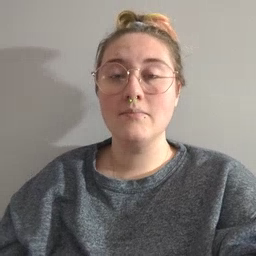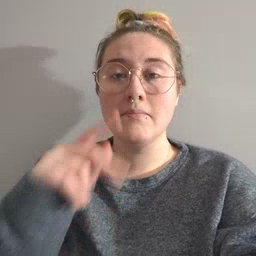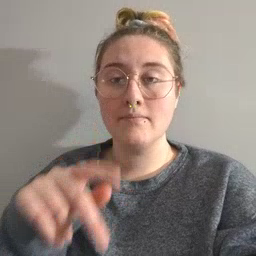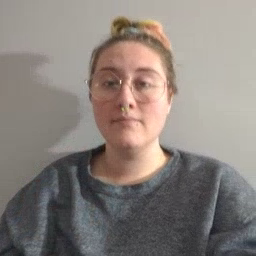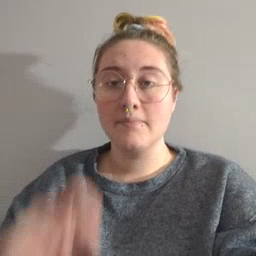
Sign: pen